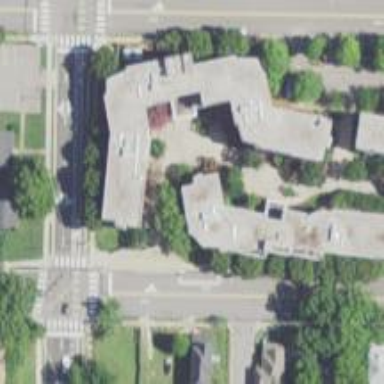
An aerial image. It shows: Commercial building.